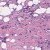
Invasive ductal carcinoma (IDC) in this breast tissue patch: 1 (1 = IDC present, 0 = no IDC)